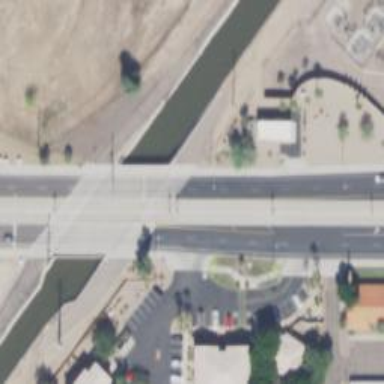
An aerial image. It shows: Bridge for light rail electrified with contact line.